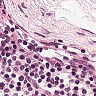
Metastatic tissue present: no